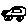
Label: car